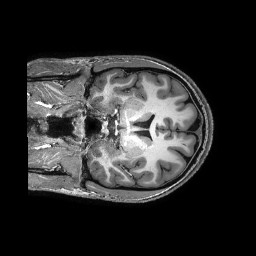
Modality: T1w
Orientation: coronal
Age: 18
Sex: male